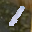
Label: 1